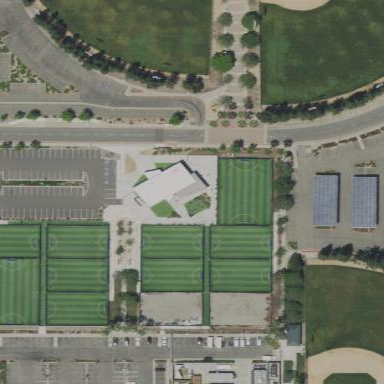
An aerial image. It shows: Soccer/football pitch designated for leisure land use.